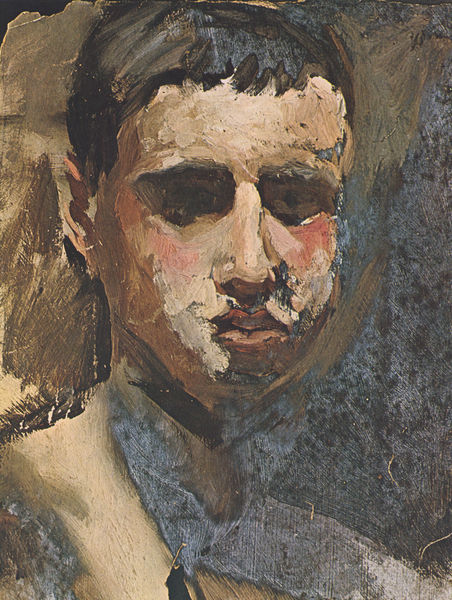
Titel: Jungenkopf (Modell der Llotja)
Künstler: Pablo Ruiz Picasso
Institution: Privatbesitz
Schlagwörter: blau, gemälde, haut, kopf, mann, schatten, mädchen, ocker, braun, frisur, grau, haar, hintergrund, licht, mund, nase, ohr, schwarz, skizze, weiss, blick, rot, beige, malerei, augen, gesicht, inkarnat, mensch, silber, bild, bildnis, hals, portrait, porträt, öl, pastos, auge, fransen, haare, frontal, kinn, lippen, ohren, pony, wangen, düster, studie, backen, abstrakt, leer, modern, dick, duktus, halstuch, junge, wange, kurze haare, traurigkeit, strin, pinselduktus, kurz, jüngling, junger, pinselstriche, voll, athrazit, wischtechnit